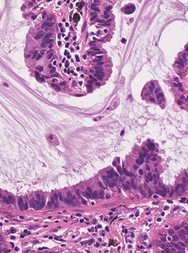
Tumor epithelial tissue: yes
Tumor-associated stroma tissue: yes
Normal tissue: no